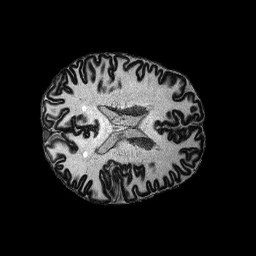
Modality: MP2RAGE
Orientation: axial